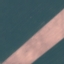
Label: AnnualCrop